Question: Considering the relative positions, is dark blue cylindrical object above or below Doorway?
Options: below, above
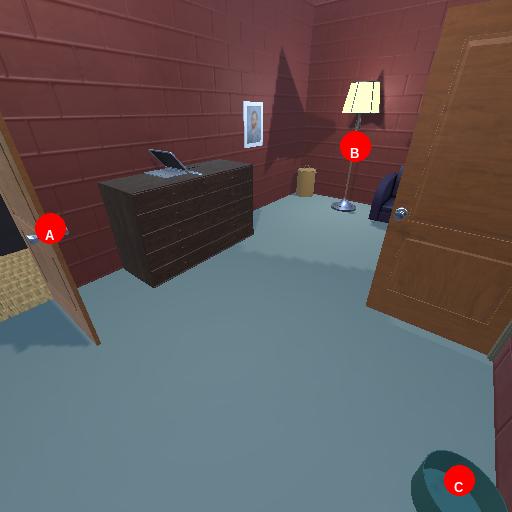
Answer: below